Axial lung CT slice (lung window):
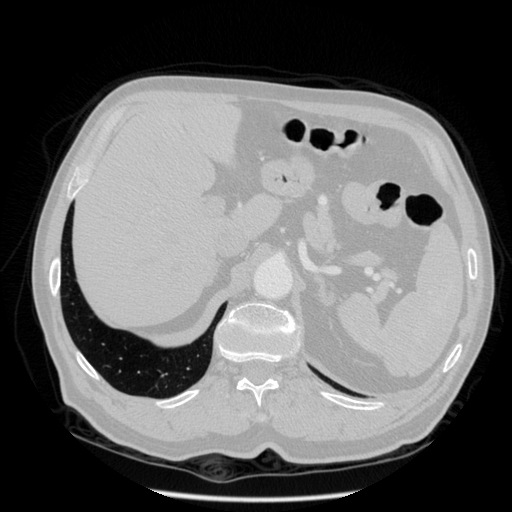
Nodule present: no